Field crop: maize
Growth stage: 2
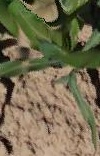
Species: maize